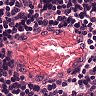
Metastatic tissue present: no